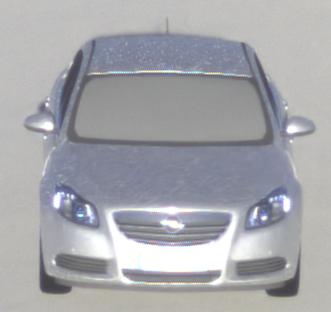
Make: Opel
Model: Insignia 1.6
Detailed model: Insignia (A) Notch Back
Model produced from: 2008/11
Model produced until: 2008/12
Doors: 4
Color: white
Road condition: dry road
Daytime: sunrise or sunset
Contrast: high contrast